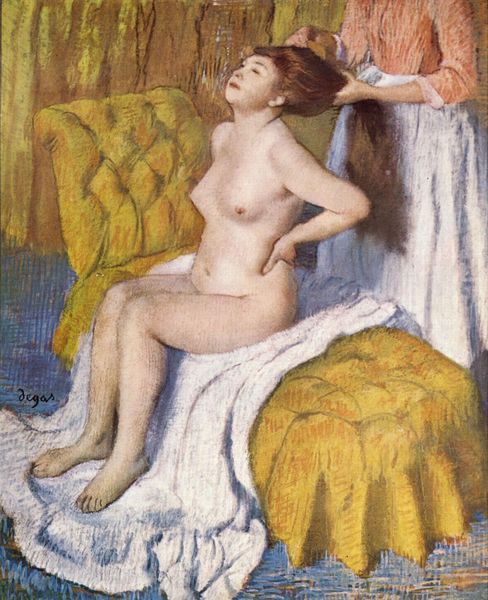
Titel: Die Körperpflege
Künstler: Edgar Degas
Standort: New York (New York)
Institution: The Metropolitan Museum of Art
Schlagwörter: akt, blau, gemälde, hand, haut, nackt, schatten, weiß, baden, badende, frauen, gelb, impressionismus, mädchen, ocker, sitzen, braun, brust, busen, degas, edgar degas, frankreich, frau, frisur, haar, licht, mund, nase, ohr, orange, raum, stützen, zimmer, dame, rot, tuch, rock, teppich, jung, wand, arm, arme, bluse, diener, dienerin, falten, gesicht, inkarnat, lang, samt, stehen, ärmel, bildnis, hände, möbel, portrait, signatur, vorhang, öl, morgen, boden, haare, sessel, sitzend, stoff, decke, lippen, madame, ohren, schürze, taille, brüste, füße, magd, sofa, moderne, kamm, farbe, linien, edgar, polster, spitz, weiblich, zopf, jaune, handtuch, bett, zofe, nabel, bauch, laken, couch, bauchnabel, brustwarze, schenkel, zehen, chaiselonge, striche, oben, bad, flechten, waschen, courbet, diwan, morgentoilette, nakt, blanc, leinwand, badetuch, liege, bürste, bürsten, kanape, chaiselongue, femme, vorhand, frisieren, kämmen, ackt, peinture, sein, fraune, bleu, coiffe, intérieur, nude, pflege, läuse, nue, ankleide, friseur, drap, pied, coiffure, haarfe, tablier, laus, busten, quotidien, lausen, chaislon, haarewaschen, kopfwaschen, ktuch, geniessen, peigne, haare kämmen, kannapee, ßbadende, mackte, kam